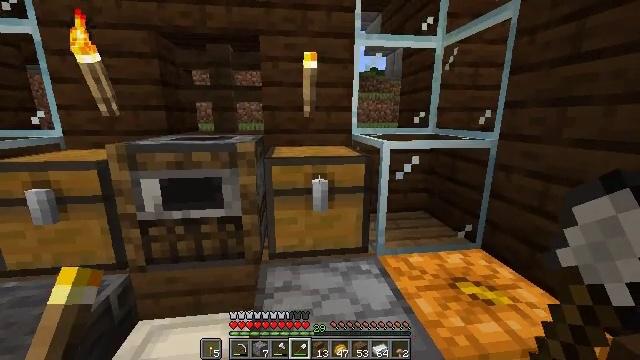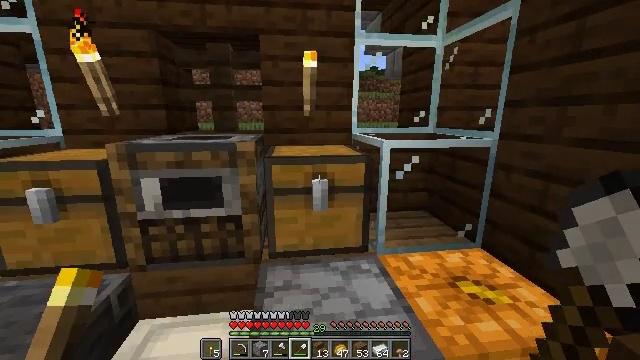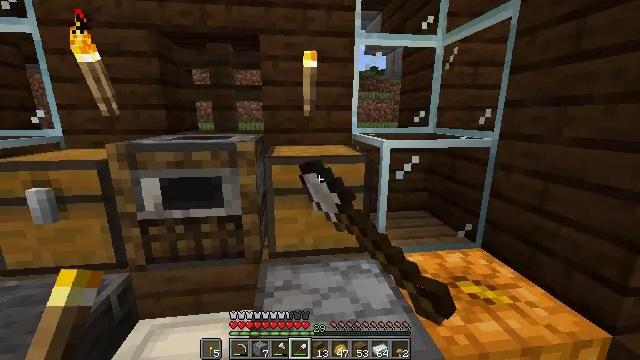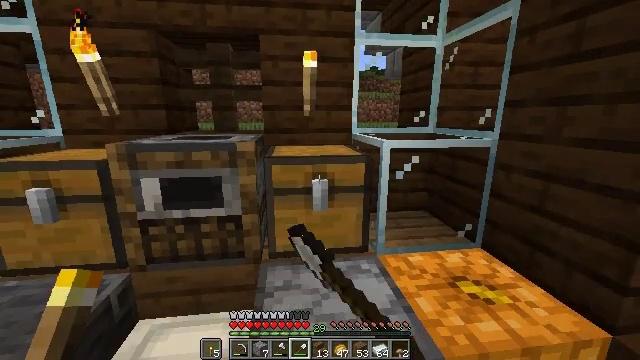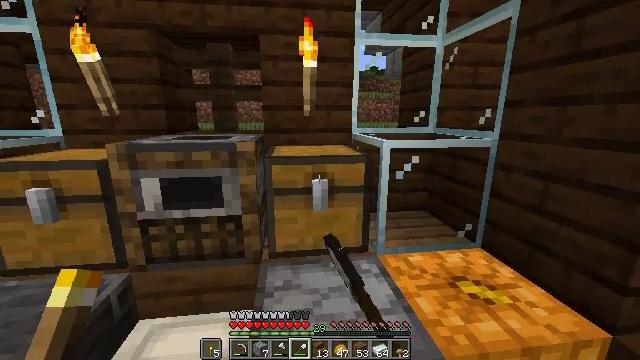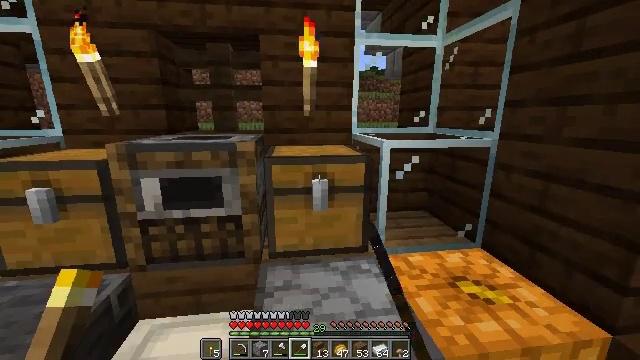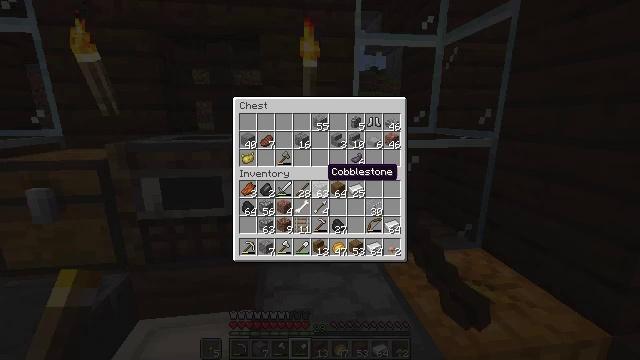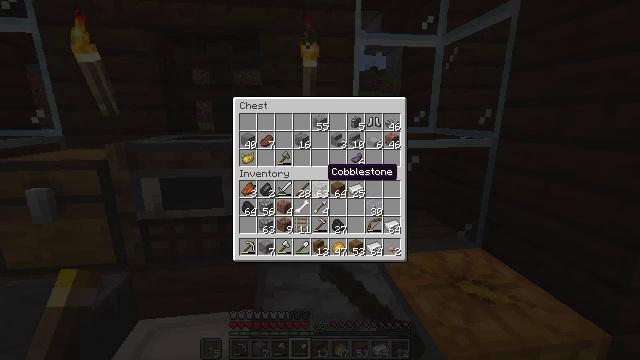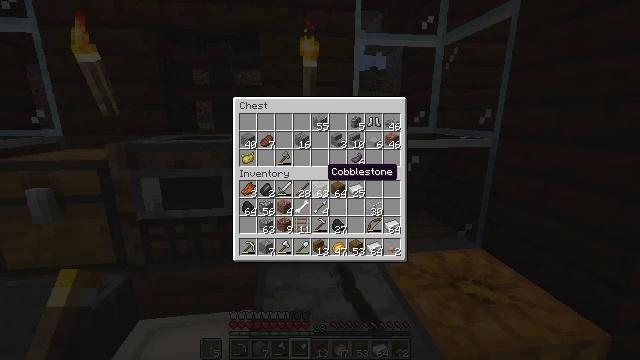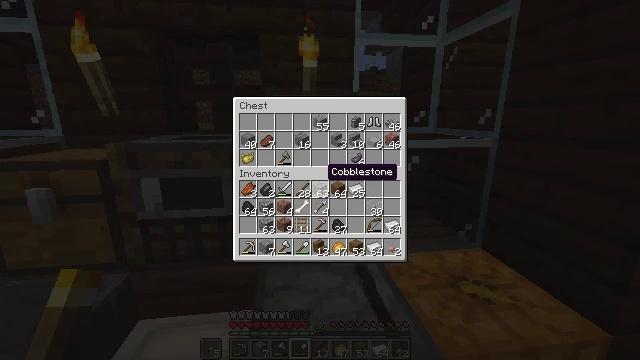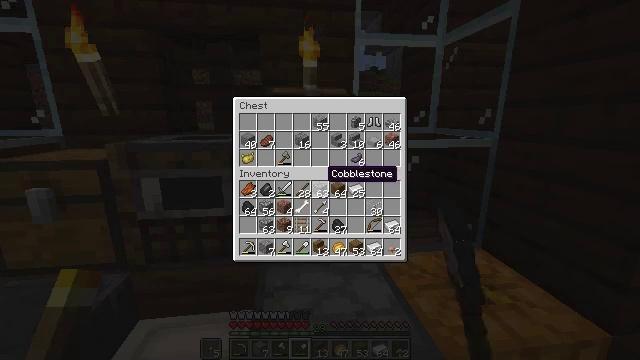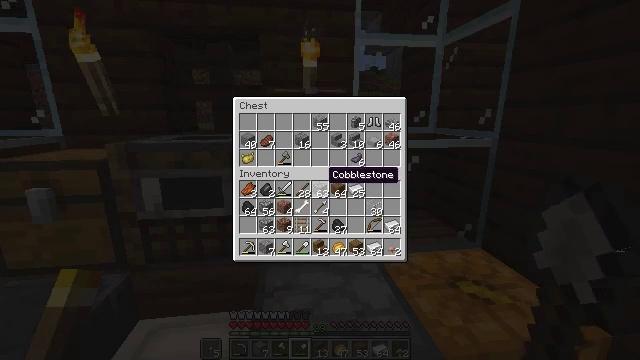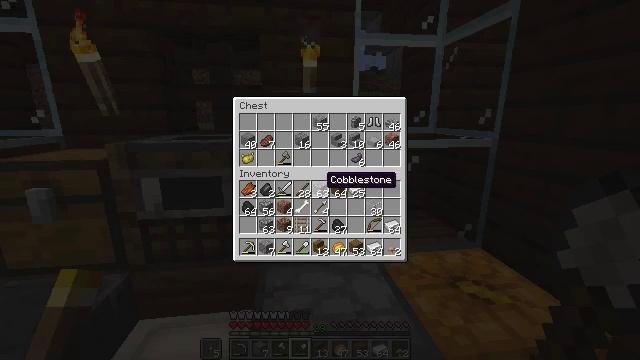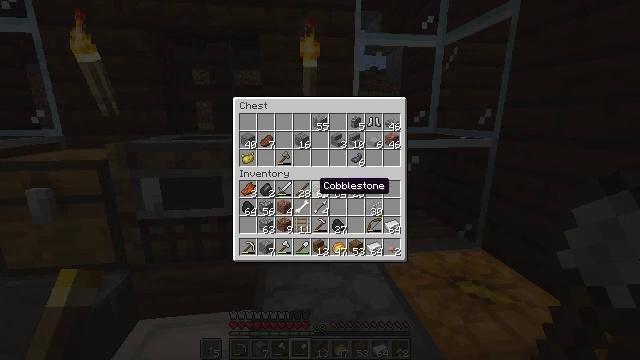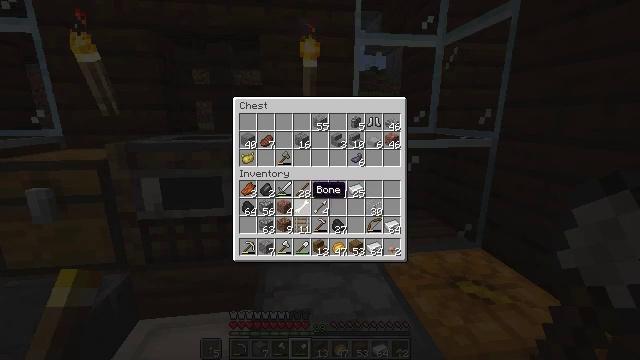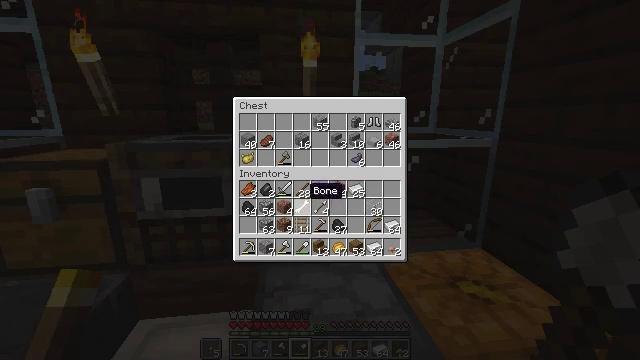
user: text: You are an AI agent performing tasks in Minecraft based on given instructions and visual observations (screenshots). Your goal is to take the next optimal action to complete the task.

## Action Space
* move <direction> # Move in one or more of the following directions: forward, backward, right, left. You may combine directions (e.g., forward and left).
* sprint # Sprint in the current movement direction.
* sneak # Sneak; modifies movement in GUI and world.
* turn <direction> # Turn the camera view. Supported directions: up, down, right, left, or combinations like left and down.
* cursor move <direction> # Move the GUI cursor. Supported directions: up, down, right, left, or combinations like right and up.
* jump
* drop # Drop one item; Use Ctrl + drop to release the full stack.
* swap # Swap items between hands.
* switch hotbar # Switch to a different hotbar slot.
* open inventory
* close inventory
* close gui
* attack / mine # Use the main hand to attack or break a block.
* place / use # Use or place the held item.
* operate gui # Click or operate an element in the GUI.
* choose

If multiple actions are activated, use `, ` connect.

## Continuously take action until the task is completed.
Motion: motion action
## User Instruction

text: Make a fletching table with wood planks and flint.
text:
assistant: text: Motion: use / place
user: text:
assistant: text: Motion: use / place
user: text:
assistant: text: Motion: use / place
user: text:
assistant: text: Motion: use / place
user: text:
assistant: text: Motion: use / place
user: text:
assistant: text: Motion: open gui
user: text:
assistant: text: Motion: no_op
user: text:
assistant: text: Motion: no_op
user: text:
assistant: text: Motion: no_op
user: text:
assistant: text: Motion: no_op
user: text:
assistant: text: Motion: no_op
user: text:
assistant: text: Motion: no_op
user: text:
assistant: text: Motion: sneak
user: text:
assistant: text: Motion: sneak, cursor move left
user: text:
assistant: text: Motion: sneak
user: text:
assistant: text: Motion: sneak, cursor move left
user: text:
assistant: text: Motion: sneak, cursor move left
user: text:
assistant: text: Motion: sneak
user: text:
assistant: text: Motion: sneak
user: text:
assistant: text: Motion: sneak
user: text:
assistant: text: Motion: sneak
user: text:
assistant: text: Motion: sneak
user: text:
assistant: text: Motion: sneak
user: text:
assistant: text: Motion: sneak
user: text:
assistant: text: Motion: sneak, operate gui
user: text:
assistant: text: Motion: sneak, operate gui
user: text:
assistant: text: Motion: sneak, operate gui
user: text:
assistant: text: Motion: sneak
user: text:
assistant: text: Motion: sneak, operate gui
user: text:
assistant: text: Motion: sneak, operate gui